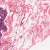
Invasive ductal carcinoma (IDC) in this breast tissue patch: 0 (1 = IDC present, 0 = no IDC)